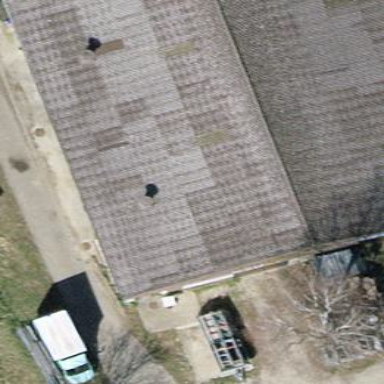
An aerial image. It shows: Farm auxiliary building with gabled roof.